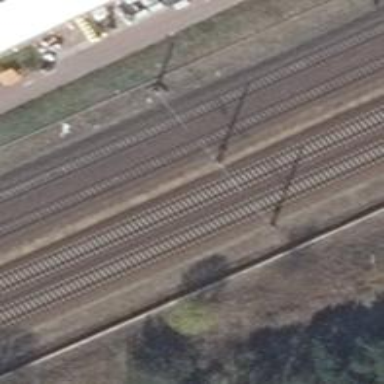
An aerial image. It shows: Railway milestone with catenary mast.